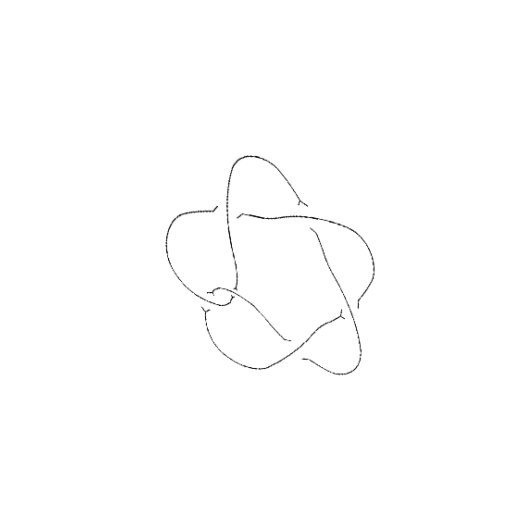
Crossing number: 6